Interaction volume radius: 10 \u00c5
Interaction volume height: 15 \u00c5
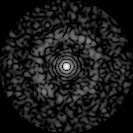
Disorder parameter: 0.8263